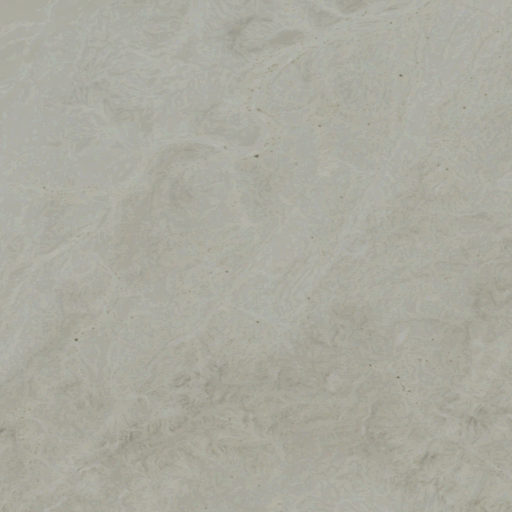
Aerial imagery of depression(s) in California named Yuha Basin containing only barren land